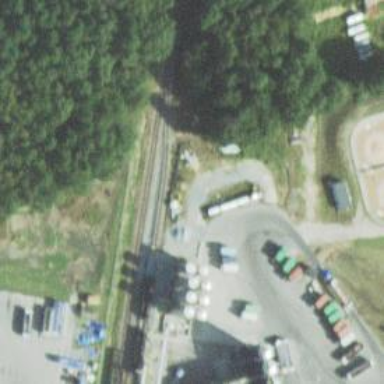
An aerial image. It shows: Railway spur service.